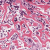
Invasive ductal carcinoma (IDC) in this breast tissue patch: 1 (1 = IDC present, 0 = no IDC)